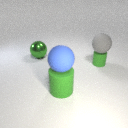
large green rubber cylinder in front of small green rubber cylinder